Question:
what is the most efficient way as in speed of reading values in a text file (see sample screen shot above) into an excel or .csv file using c#?.
The first row will always have column names and in this sample they are 6 columns but that's not the standard. In another file, the columns could be 4 or 9.
Skipping those blank rows would also be nice.
NOTE that the text files can be as big as 2 or 4 GBs.
Thanks.
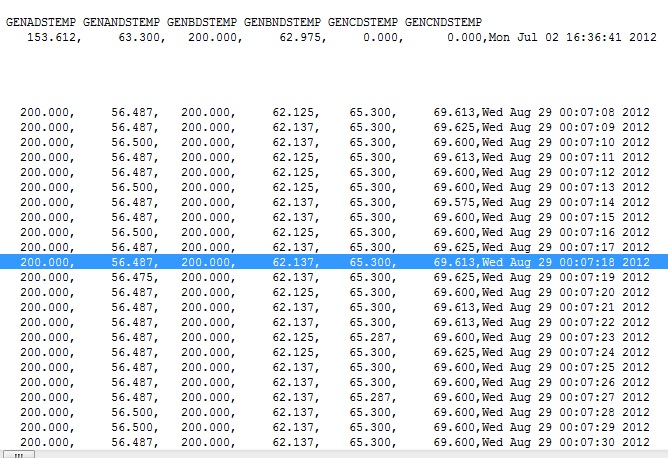
Answer: You can use a 'BufferedStream' which is a buffer for an existing stream, i.e. 'FileStream' which will help performance.
'''
using (FileStream fs = File.Open(path, FileMode.Open, FileAccess.Read, FileShare.ReadWrite))
using (BufferedStream bs = new BufferedStream(fs))
using (StreamReader sr = new StreamReader(bs))
{
string line;
while ((line = sr.ReadLine()) != null)
{
}
}
'''
Sources:
<URL>
<URL>